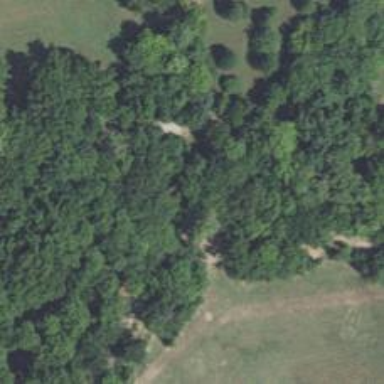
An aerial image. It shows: Disc golf tee area.